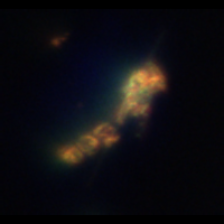
Taxon: Chaetoceros
Group: Diatoms